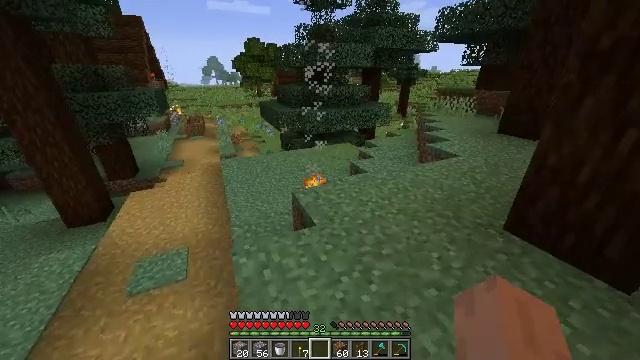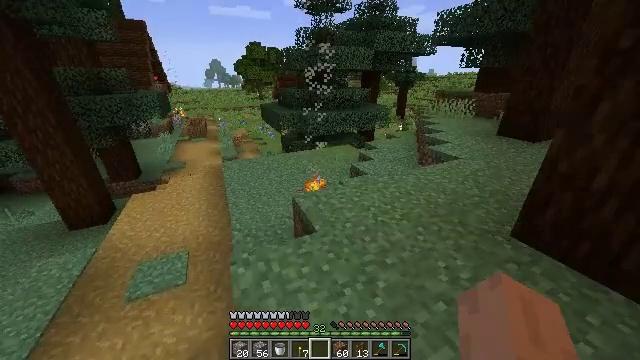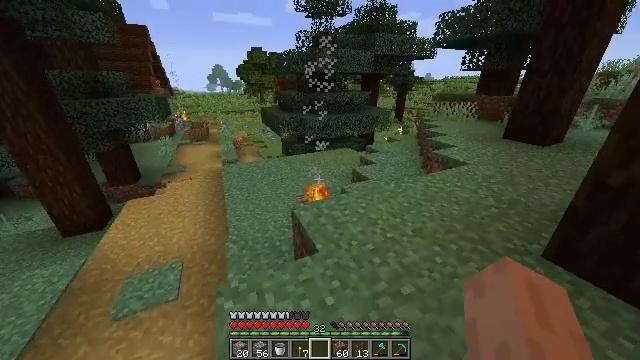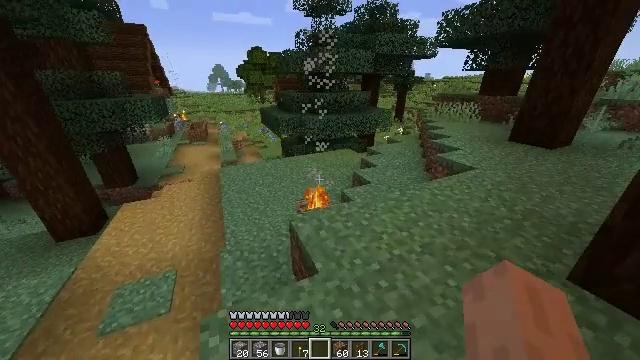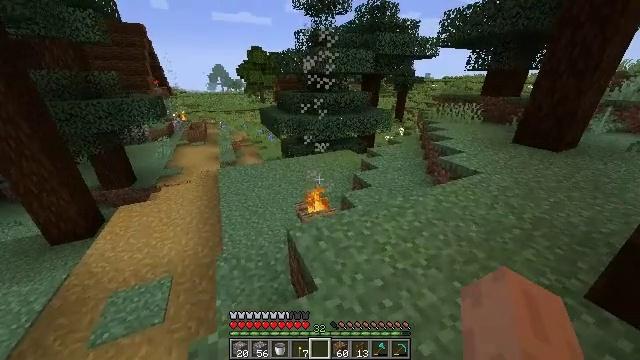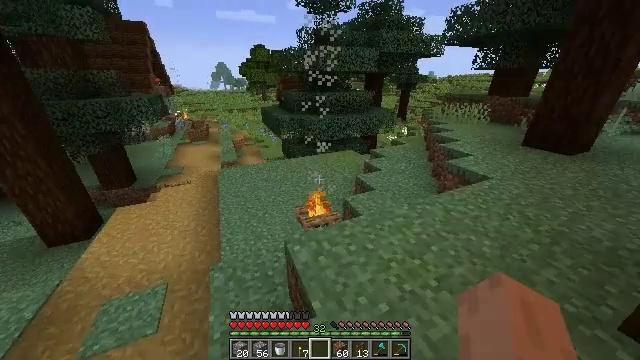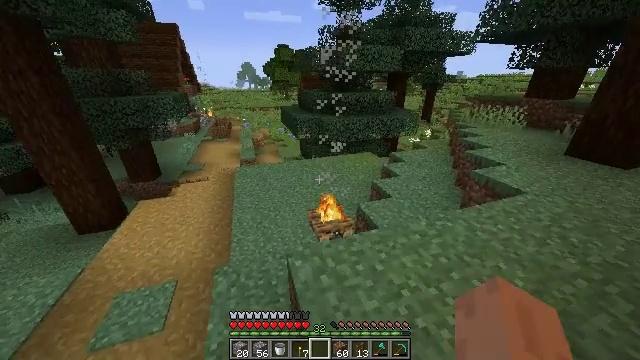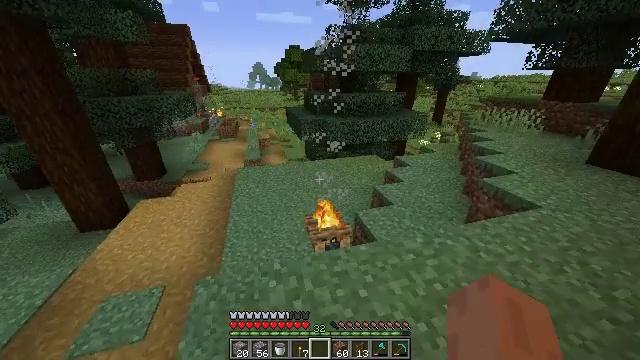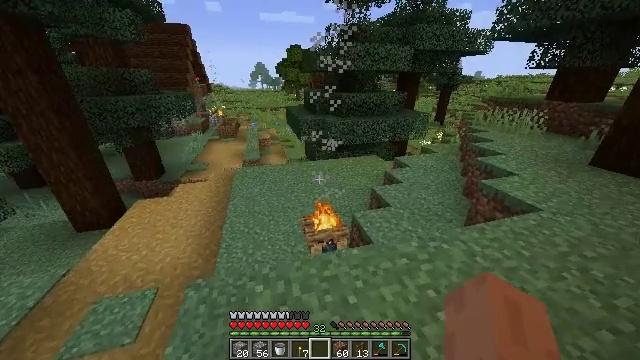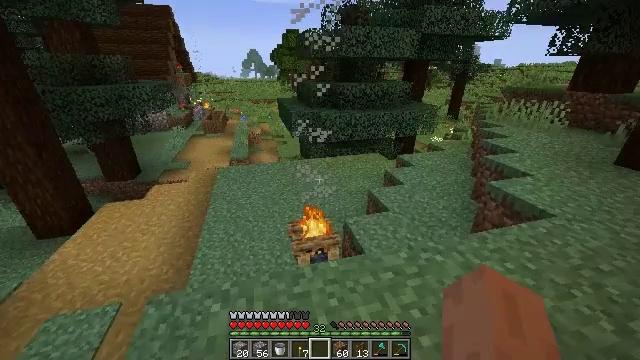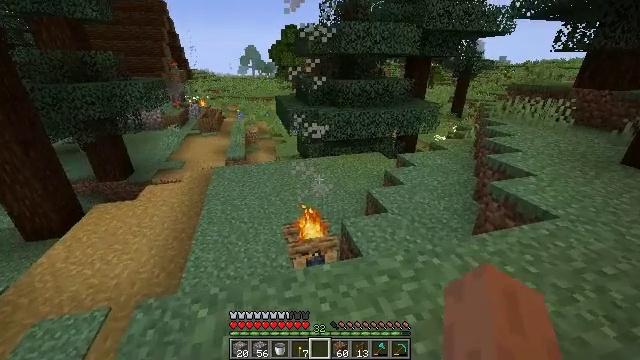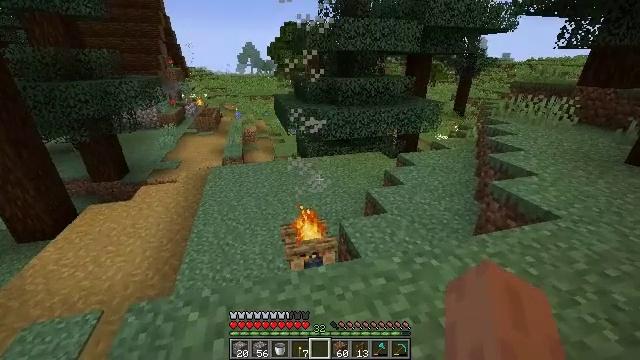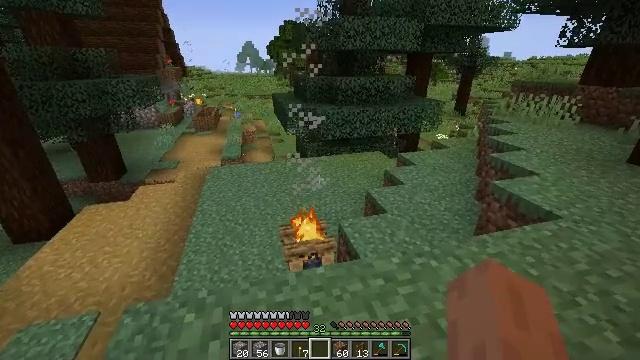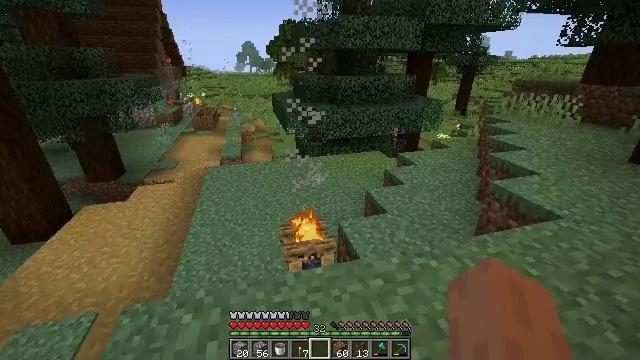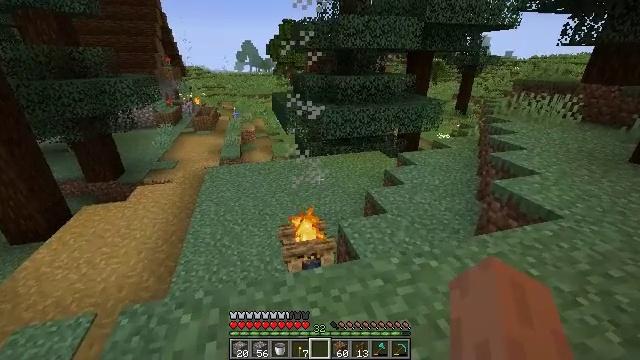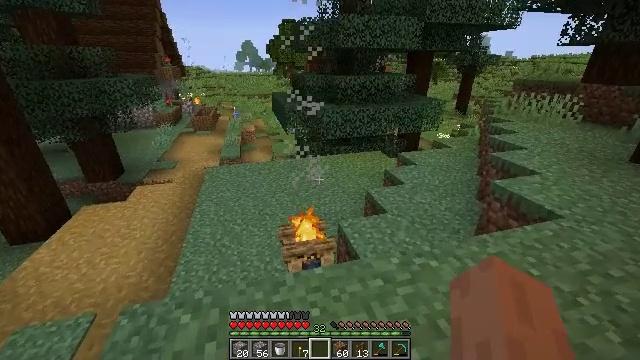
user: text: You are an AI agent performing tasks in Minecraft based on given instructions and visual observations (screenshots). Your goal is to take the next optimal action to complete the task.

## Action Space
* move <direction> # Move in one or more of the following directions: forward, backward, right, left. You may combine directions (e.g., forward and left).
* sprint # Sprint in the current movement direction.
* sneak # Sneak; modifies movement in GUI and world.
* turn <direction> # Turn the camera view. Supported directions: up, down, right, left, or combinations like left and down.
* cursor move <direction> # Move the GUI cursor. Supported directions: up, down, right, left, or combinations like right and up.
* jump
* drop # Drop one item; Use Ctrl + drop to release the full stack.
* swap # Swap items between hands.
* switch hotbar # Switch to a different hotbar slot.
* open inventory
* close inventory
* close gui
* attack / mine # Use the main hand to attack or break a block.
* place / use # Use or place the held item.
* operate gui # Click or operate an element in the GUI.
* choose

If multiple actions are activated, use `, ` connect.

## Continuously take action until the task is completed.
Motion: motion action
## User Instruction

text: Remove the existing composter.
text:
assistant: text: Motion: move forward, sprint
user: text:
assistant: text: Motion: move forward
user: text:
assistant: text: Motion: move forward
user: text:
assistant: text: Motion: move forward
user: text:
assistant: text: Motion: move forward and move right
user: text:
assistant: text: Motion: move forward and move right, turn left
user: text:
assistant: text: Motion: move right, turn left
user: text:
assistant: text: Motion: move right
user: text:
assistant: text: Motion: no_op
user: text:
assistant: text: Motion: no_op
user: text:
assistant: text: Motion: no_op
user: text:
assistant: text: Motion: no_op
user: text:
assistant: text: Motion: no_op
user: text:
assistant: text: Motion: no_op
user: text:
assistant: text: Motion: no_op
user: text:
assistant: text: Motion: no_op
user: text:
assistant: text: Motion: turn right
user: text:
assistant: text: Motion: turn right
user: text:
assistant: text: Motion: turn right and up
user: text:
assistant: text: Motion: turn right and up
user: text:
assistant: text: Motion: turn right and up
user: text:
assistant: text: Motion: no_op
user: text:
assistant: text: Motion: no_op
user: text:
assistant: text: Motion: no_op
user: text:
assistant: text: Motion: no_op
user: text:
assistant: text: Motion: no_op
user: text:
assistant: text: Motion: no_op
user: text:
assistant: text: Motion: no_op
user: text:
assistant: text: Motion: no_op
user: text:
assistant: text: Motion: no_op